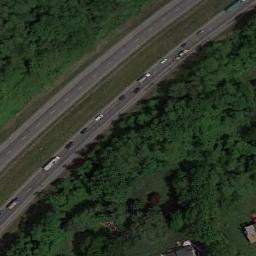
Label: freeway